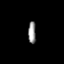
Tissue: lung
Cell type: Endothelial cells
Senescence score: 0.5441
Nuclear area (px): 167
Mean DAPI intensity: 149.024